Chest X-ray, PA view. Patient: 51 years old, sex F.
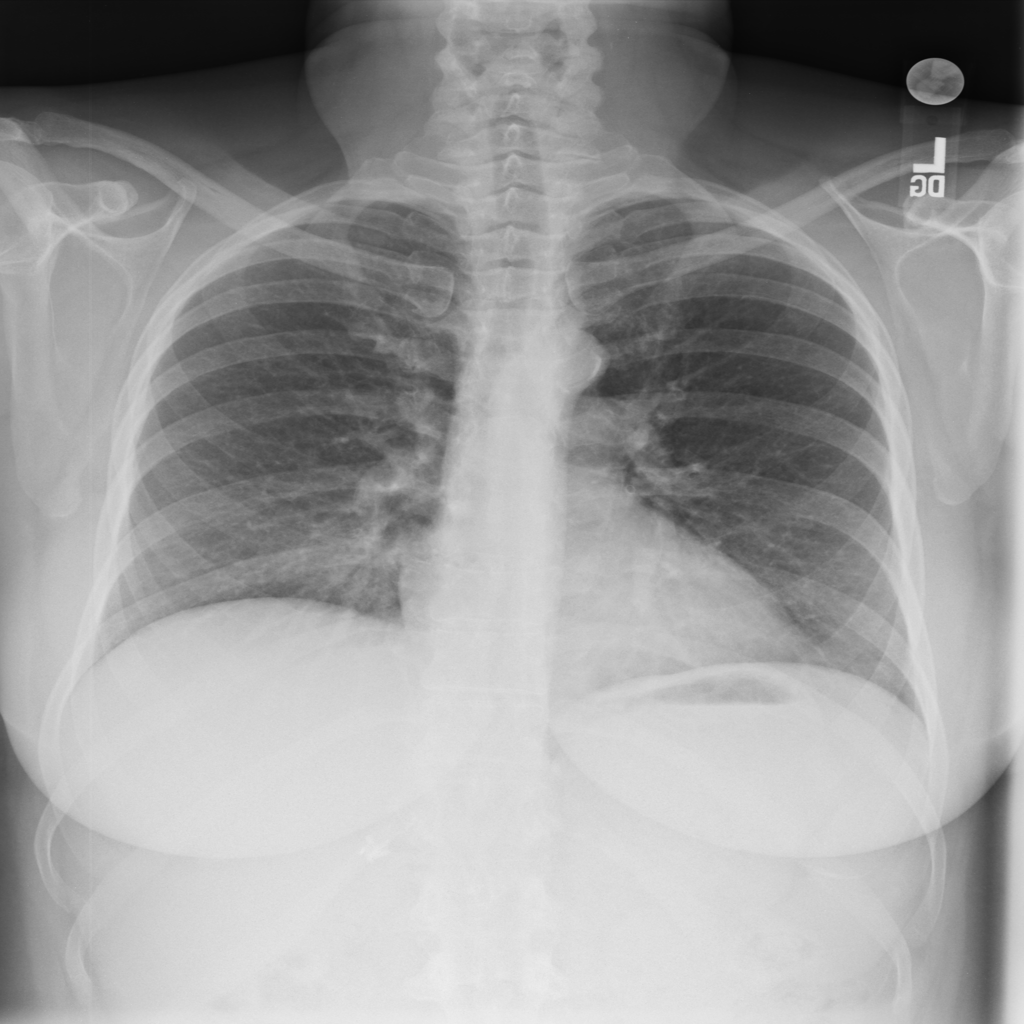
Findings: No Finding